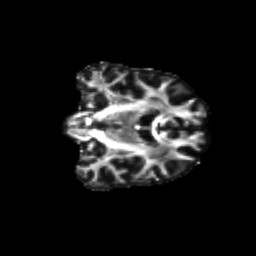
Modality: FA
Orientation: coronal
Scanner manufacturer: siemens
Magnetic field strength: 3 T
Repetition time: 9.2 s
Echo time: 0.084 s